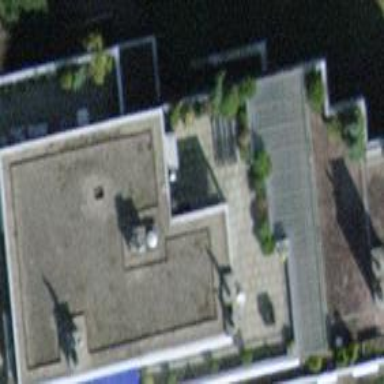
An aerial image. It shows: View of apartment building.